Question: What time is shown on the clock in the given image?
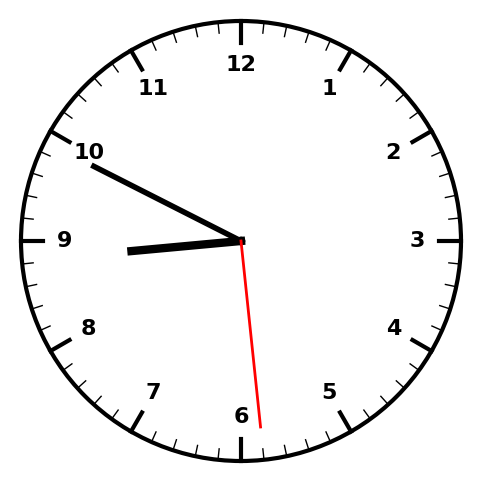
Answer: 08:49:29